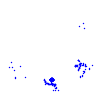
Particle: pion